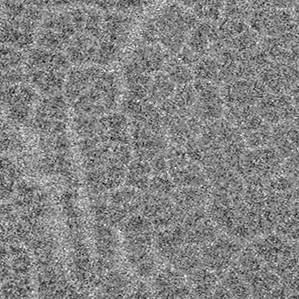
Label: frost